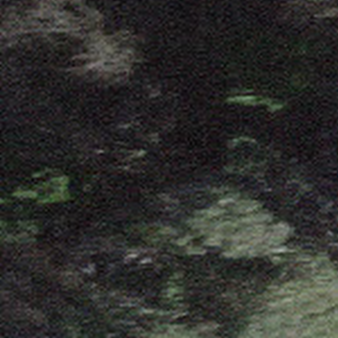
Label: other